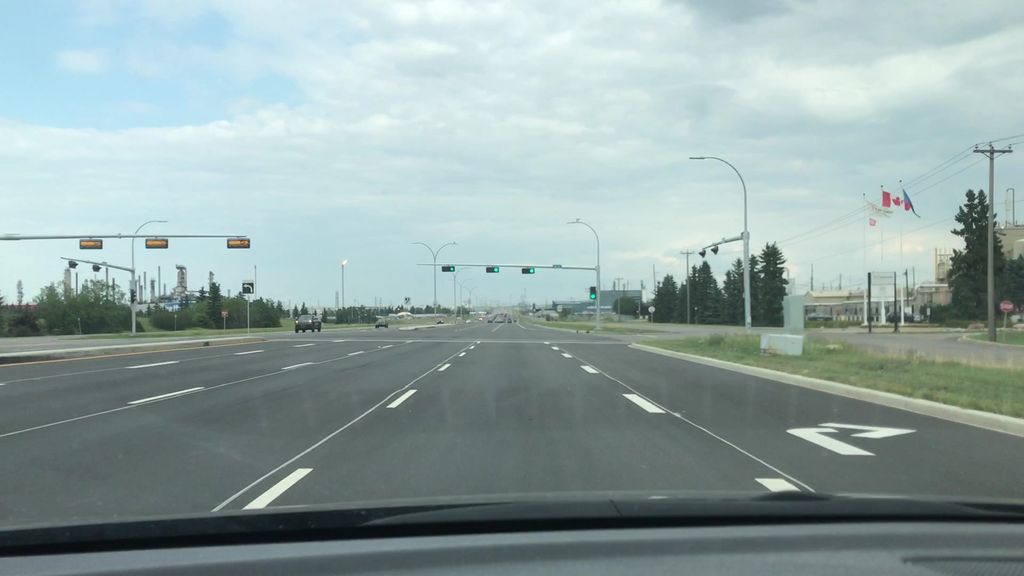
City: edmonton